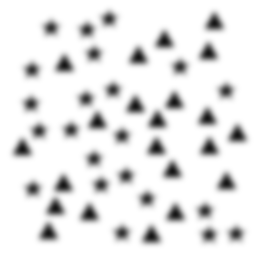
Squares: 0
Triangles: 22
Stars: 22
Total shapes: 44